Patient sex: F
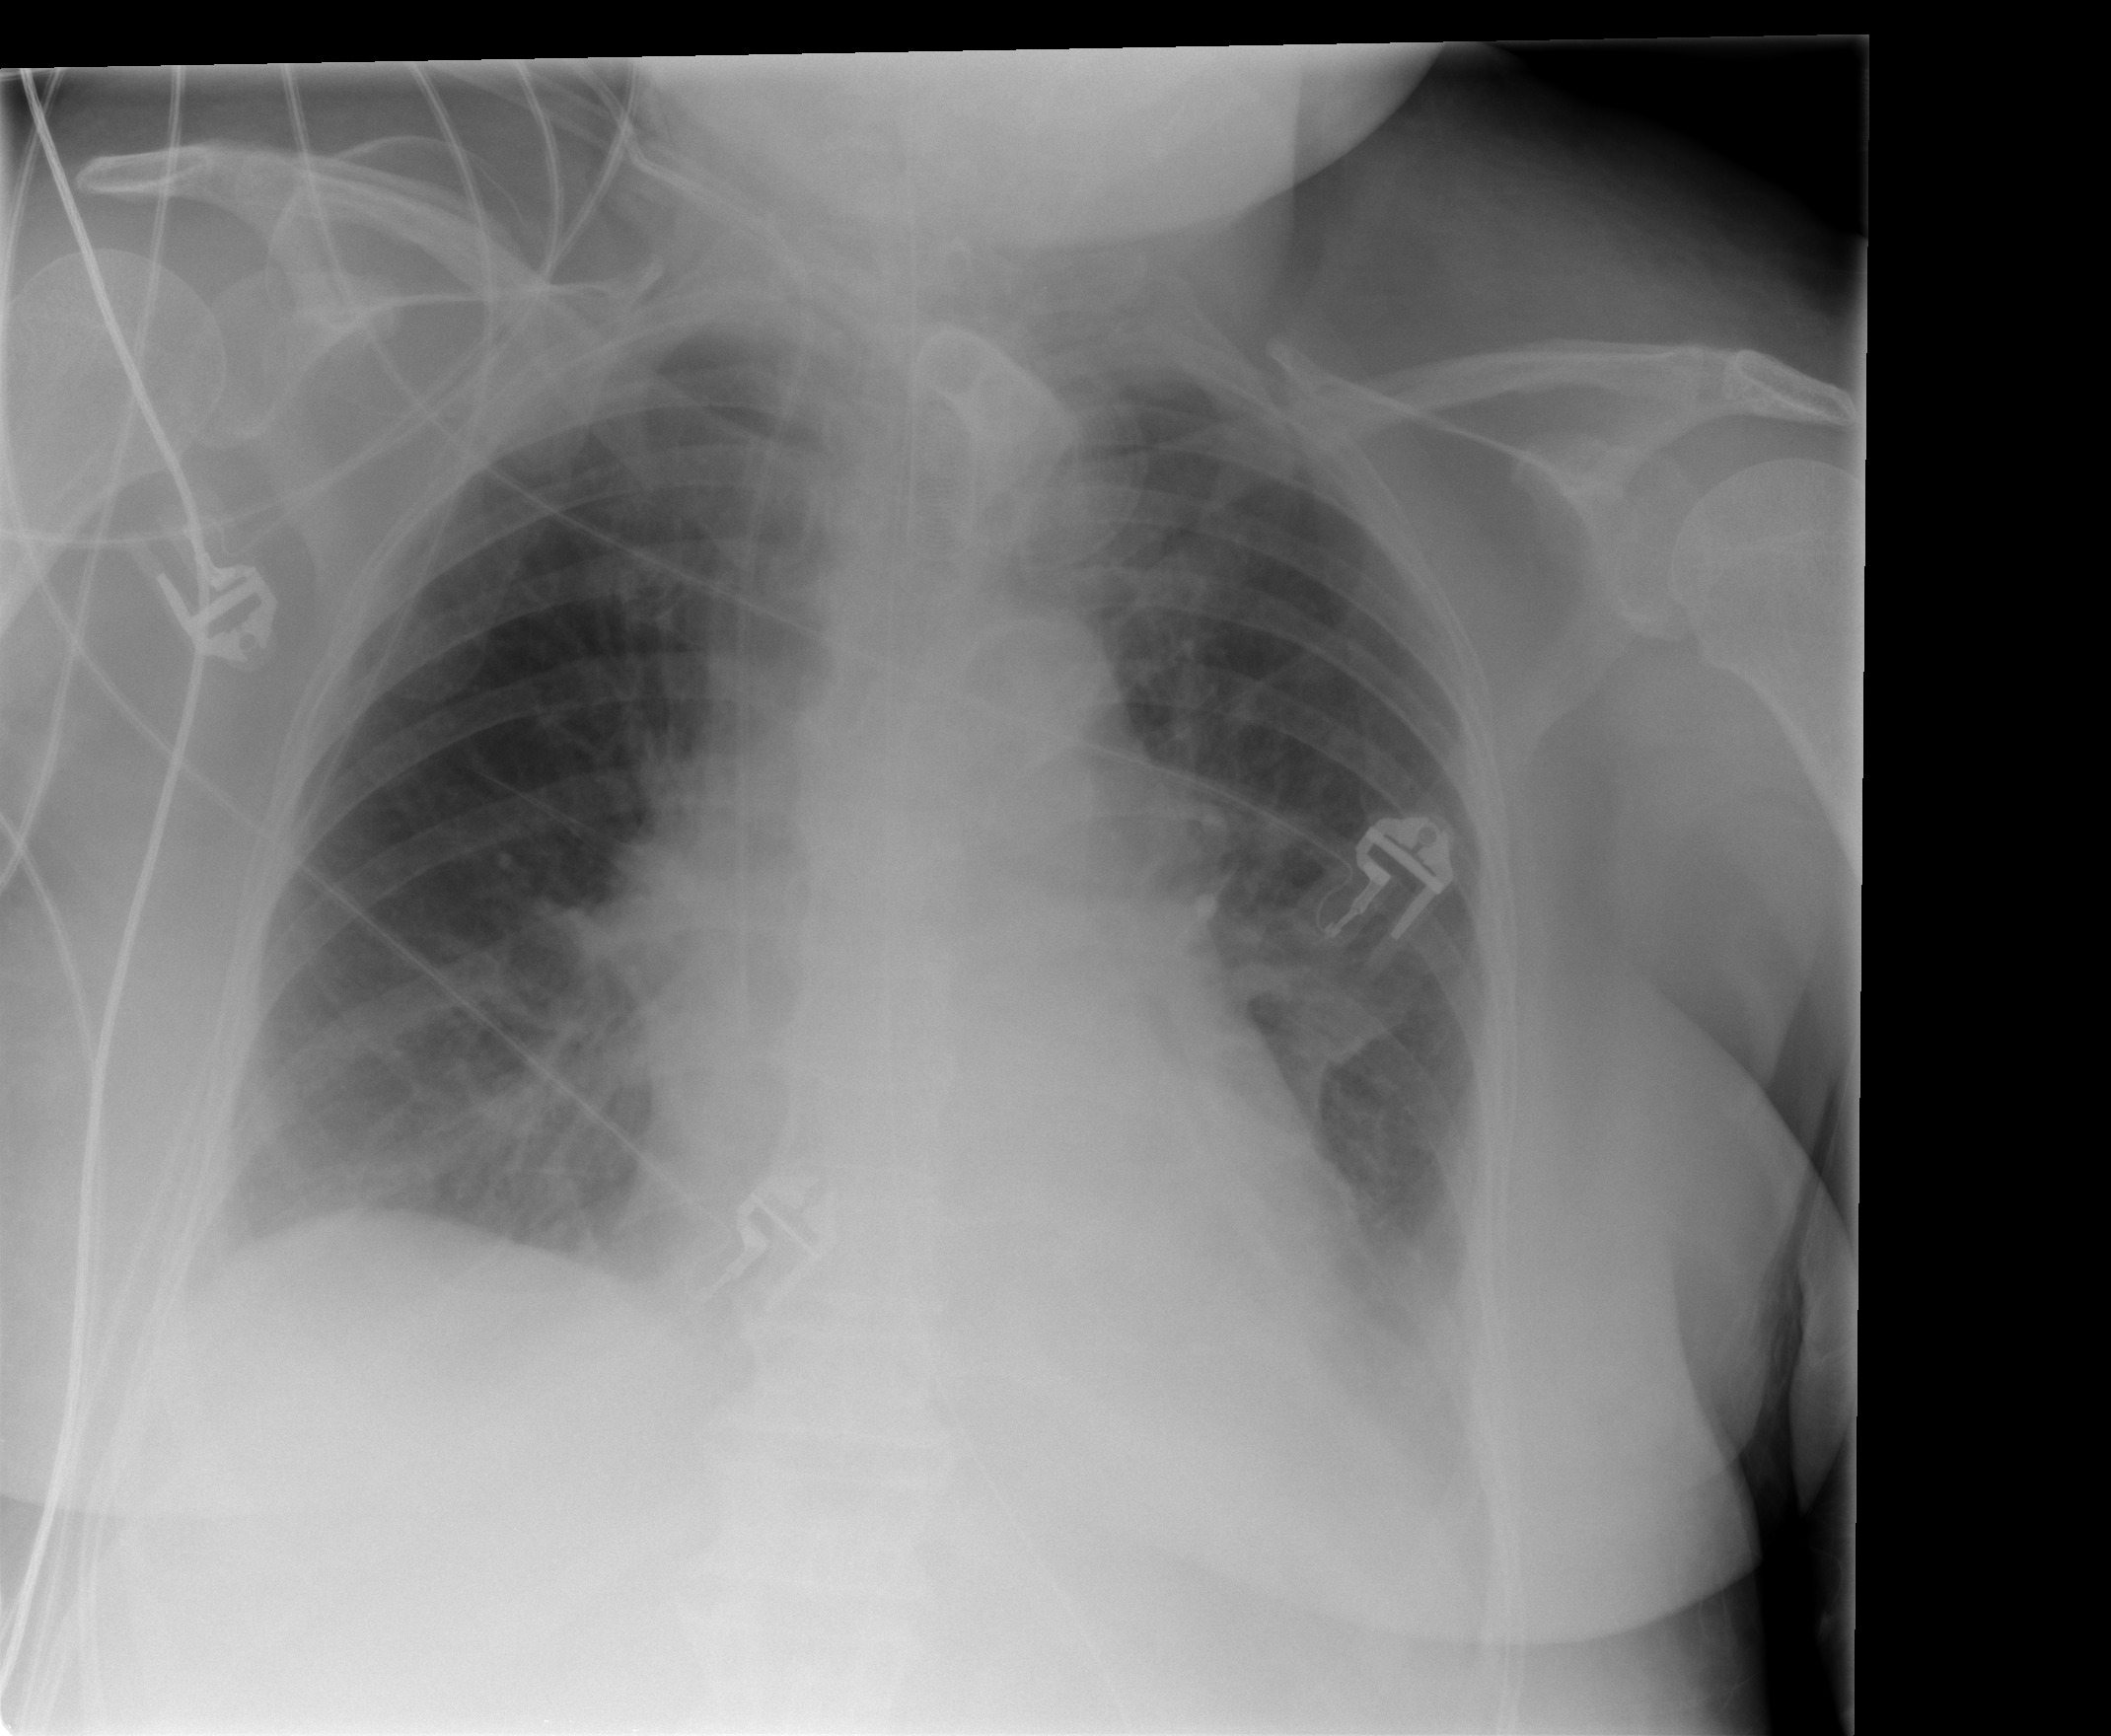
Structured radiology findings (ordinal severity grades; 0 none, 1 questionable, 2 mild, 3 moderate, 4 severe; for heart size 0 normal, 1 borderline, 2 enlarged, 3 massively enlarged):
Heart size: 0
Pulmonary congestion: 1
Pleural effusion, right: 1
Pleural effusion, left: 2
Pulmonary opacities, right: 2
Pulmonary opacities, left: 1
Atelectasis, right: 2
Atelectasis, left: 2